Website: macys
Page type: billing-address
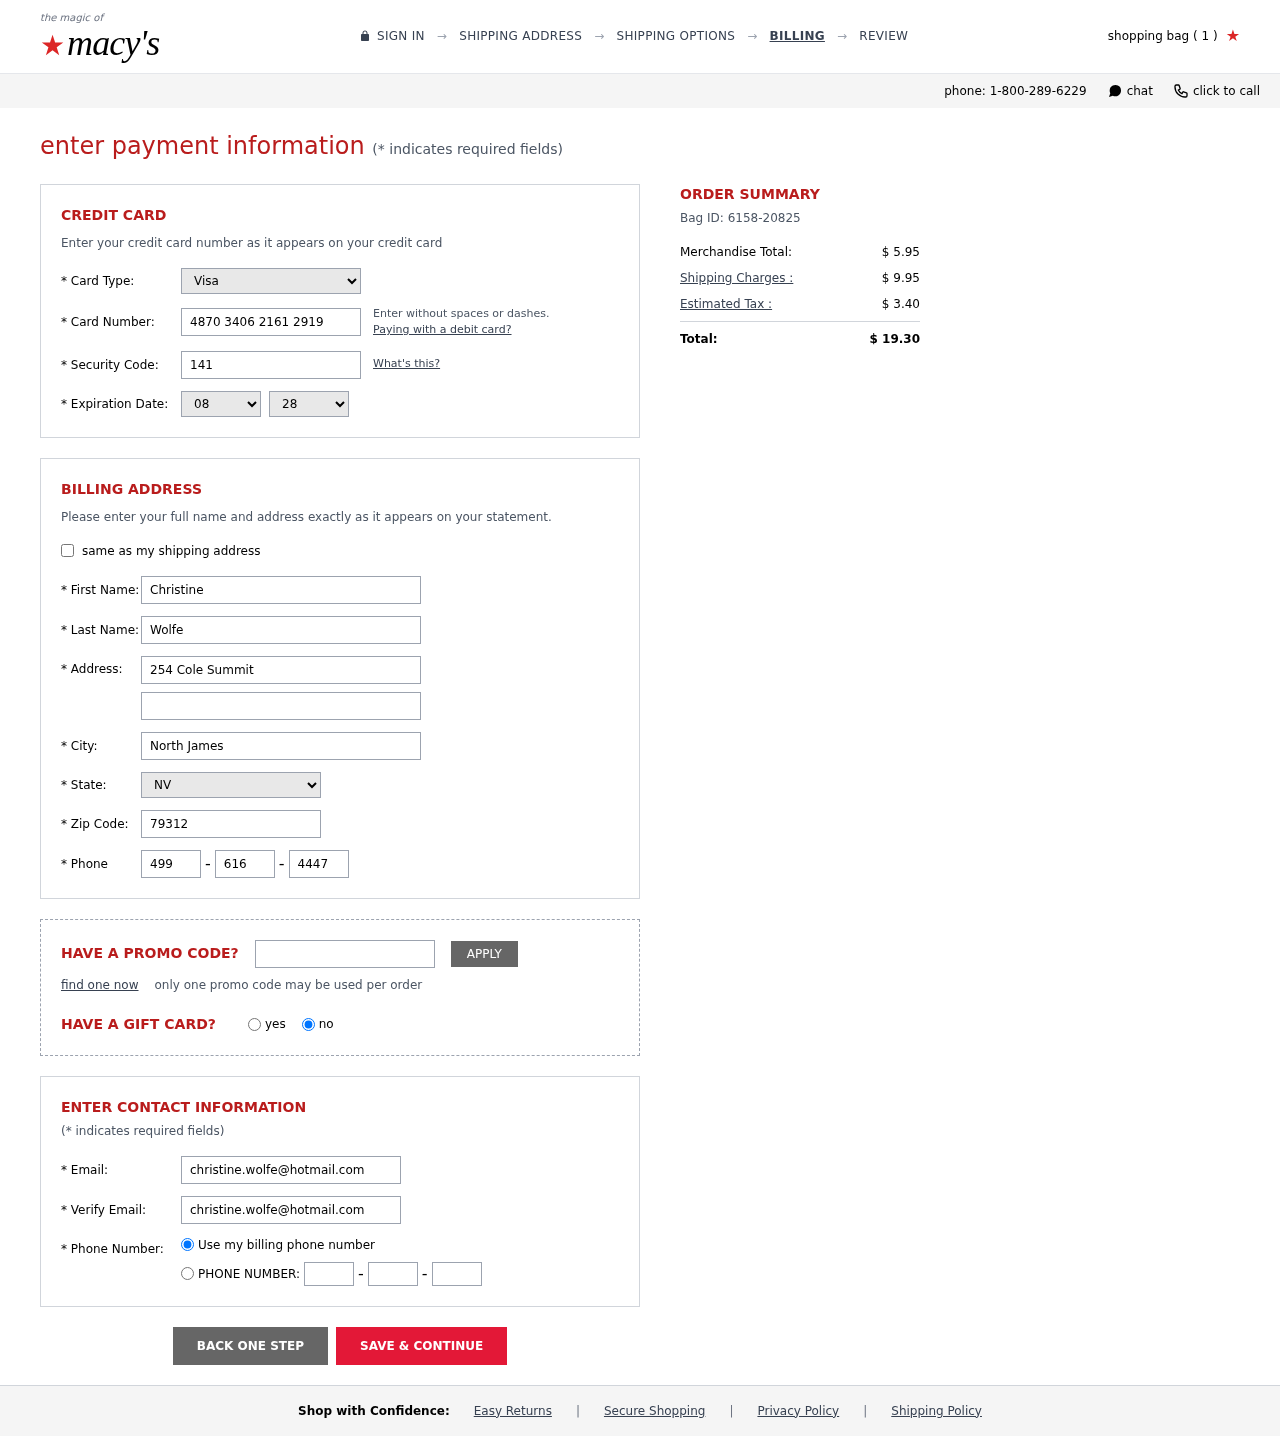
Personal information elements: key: PII_CARD_CVV
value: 141
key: PII_CARD_EXPIRY_MONTH
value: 08
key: PII_CARD_EXPIRY_YEAR
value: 28
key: PII_CARD_NUMBER
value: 4870 3406 2161 2919
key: PII_CARD_TYPE
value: Visa
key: PII_CITY
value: North James
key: PII_EMAIL
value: christine.wolfe@hotmail.com
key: PII_FIRSTNAME
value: Christine
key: PII_LASTNAME
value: Wolfe
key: PII_PHONE_AREA
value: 499
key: PII_PHONE_PREFIX
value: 616
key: PII_PHONE_SUFFIX
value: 4447
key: PII_POSTCODE
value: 79312
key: PII_STATE_ABBR
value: NV
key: PII_STREET
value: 254 Cole Summit
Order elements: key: ORDER_NUM_ITEMS
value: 1
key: ORDER_ID
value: Bag ID: 6158-20825
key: ORDER_SUBTOTAL
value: $ 5.95
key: ORDER_SHIPPING_COST
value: $ 9.95
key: ORDER_TAX
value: $ 3.40
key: ORDER_TOTAL
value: $ 19.30